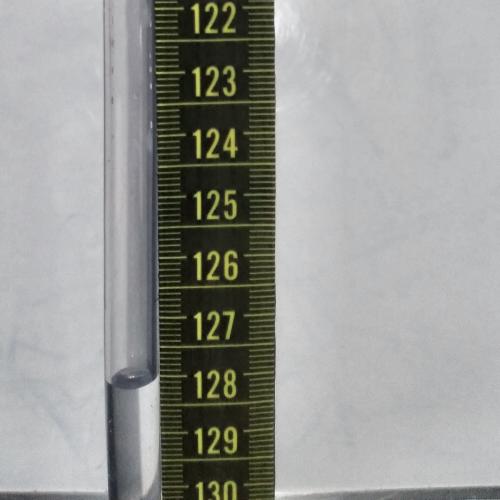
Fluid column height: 128.0 cm